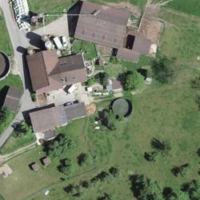
EUNIS habitat code: 55
Species observed at this site:
Fagus sylvatica